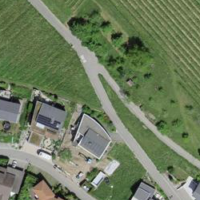
EUNIS habitat code: 40
Species observed at this site:
Hypericum perforatum